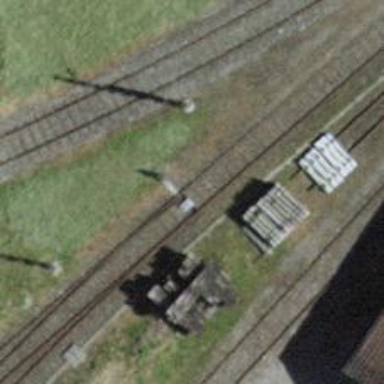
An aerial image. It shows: Railway switch.